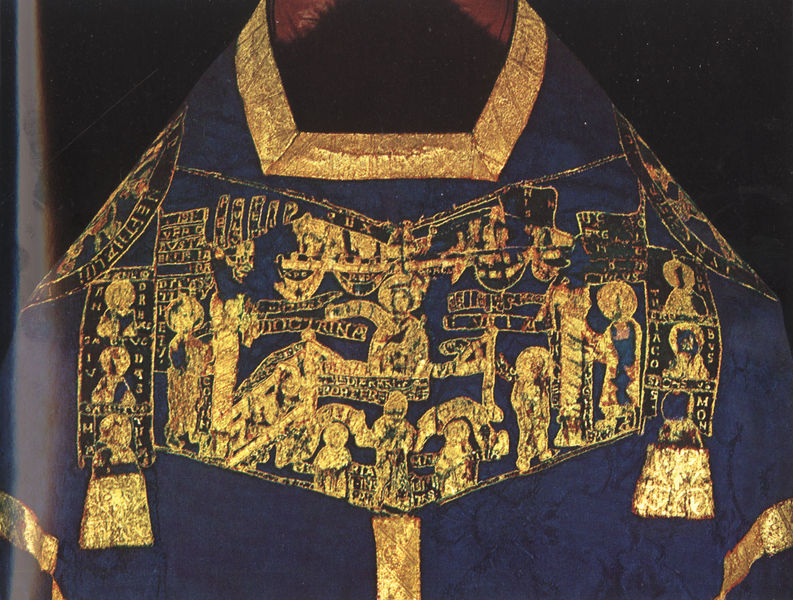
Titel: Rationale von Bamberg oder Regensburg
Schlagwörter: blau, umhang, leute, kleidung, bestickt, gewand, gold, mantel, stickerei, personen, figuren, vergoldet, brokat, verziert, christus, jesus, priester, gestickt, textil, liturgie, brockat, priestergewand, prokat, kasel, heilland, prockat, orientalisches hemd